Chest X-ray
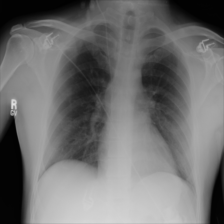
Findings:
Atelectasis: negative
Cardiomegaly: negative
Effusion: negative
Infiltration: negative
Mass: negative
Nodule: negative
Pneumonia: negative
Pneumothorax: negative
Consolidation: negative
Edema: negative
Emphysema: negative
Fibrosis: negative
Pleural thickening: negative
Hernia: negative